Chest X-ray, PA view. Patient: 58 years old, sex F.
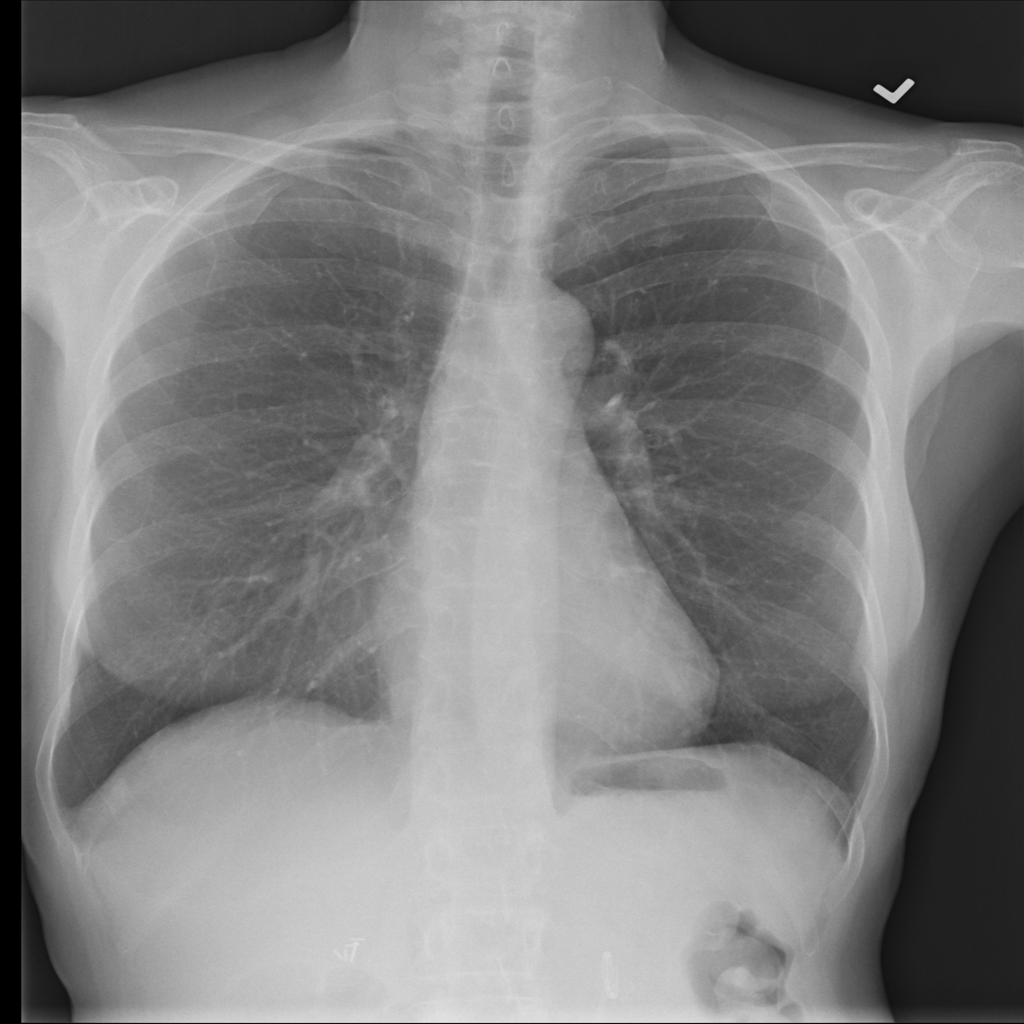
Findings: No Finding